Question: I'm writing a pythonic script for a coastal engineering application which should output, amongst other things, a figure with two subplots.
The problem is that I would like to shade a section of subplots using plt.axvspan() but for some reason it only shades one of them.
Please find below an excerpt of the section of the code where I set up the plots as well as the figure that it's currently outputting (link after code).
Thanks for your help, and sorry if this is a rookie question (but it just happens that I am indeed a rookie in Python... and programming in general) but I couldn't find an answer for this anywhere else.
Feel free to add any comments to the code.
'''
# PLOTTING
# now we generate a figure with the bathymetry vs required m50 and another figure with bathy vs Hs
#1. Generate plots
fig = plt.figure() # Generate Figure
ax = fig.add_subplot(211) # add the first plot to the figure.
depth = ax.plot(results[:,0],results[:,1]*-1,label="Depth [mDMD]") #plot the first set of data onto the first set of axis.
ax2 = ax.twinx() # generate a secondary vertical axis with the same horizontal axis as the first
m50 = ax2.plot(results[:,0],results[:,6],"r",label="M50 [kg]") # plot the second set of data onto the second vertical axis
ax3 = fig.add_subplot(212) # generate the second subplot
hs = ax3.plot(results[:,0],results[:,2],"g",label="Hs(m)")
#Now we want to find where breaking starts to occur so we shade it on the plot.
xBreakingDistance = results[numpy.argmax(breakingIndex),0]
# and now we plot a box from the origin to the depth of breaking.
plt.axvspan(0,xBreakingDistance,facecolor="b",alpha=0.1) # this box is called a span in matplotlib (also works for axhspan)
# and then we write BREAKING ZONE in the box we just created
yLimits = ax.get_ylim() # first we get the range of y being plotted
yMiddle = (float(yLimits[1])-float(yLimits[0])) / 2 + yLimits[0] # then we calculate the middle value in y (to center the text)
xMiddle = xBreakingDistance / 2 # and then the middle value in x (to center the text)
#now we write BREAKING ZONE in the center of the box.
ax.text(xMiddle,yMiddle,"BREAKING ZONE",fontweight="bold",rotation=90,verticalalignment="center",horizontalalignment="center")
#FIGURE FORMATTING
ax.set_xlabel("Distance [m]") # define x label
ax.set_ylabel("Depth [mDMD]") # define y label on the first vertical axis (ax)
ax2.set_ylabel("M50 [kg]") # define y label on the second vertical axis (ax2)
ax.grid() # show grid
ax3.set_xlabel("Distance[m]") #define x label
ax3.set_ylabel("Hs[m]") # define y label
ax3.grid()
plt.tight_layout() # minimize subplot labels overlapping
# generating a label on a plot with 2 vertical axis is not very intuitive. Normally we would just write ax.label(loc=0)
combined_plots = depth+m50 #first we need to combine the plots in a vector
combined_labels = [i.get_label() for i in combined_plots] # and then we combine the labels
ax.legend(combined_plots,combined_labels,loc=0) # and finally we plot the combined_labels of the combined_plots
plt.savefig("Required M50(kg) along the trench.png",dpi=1000)
plt.close(fig)
'''

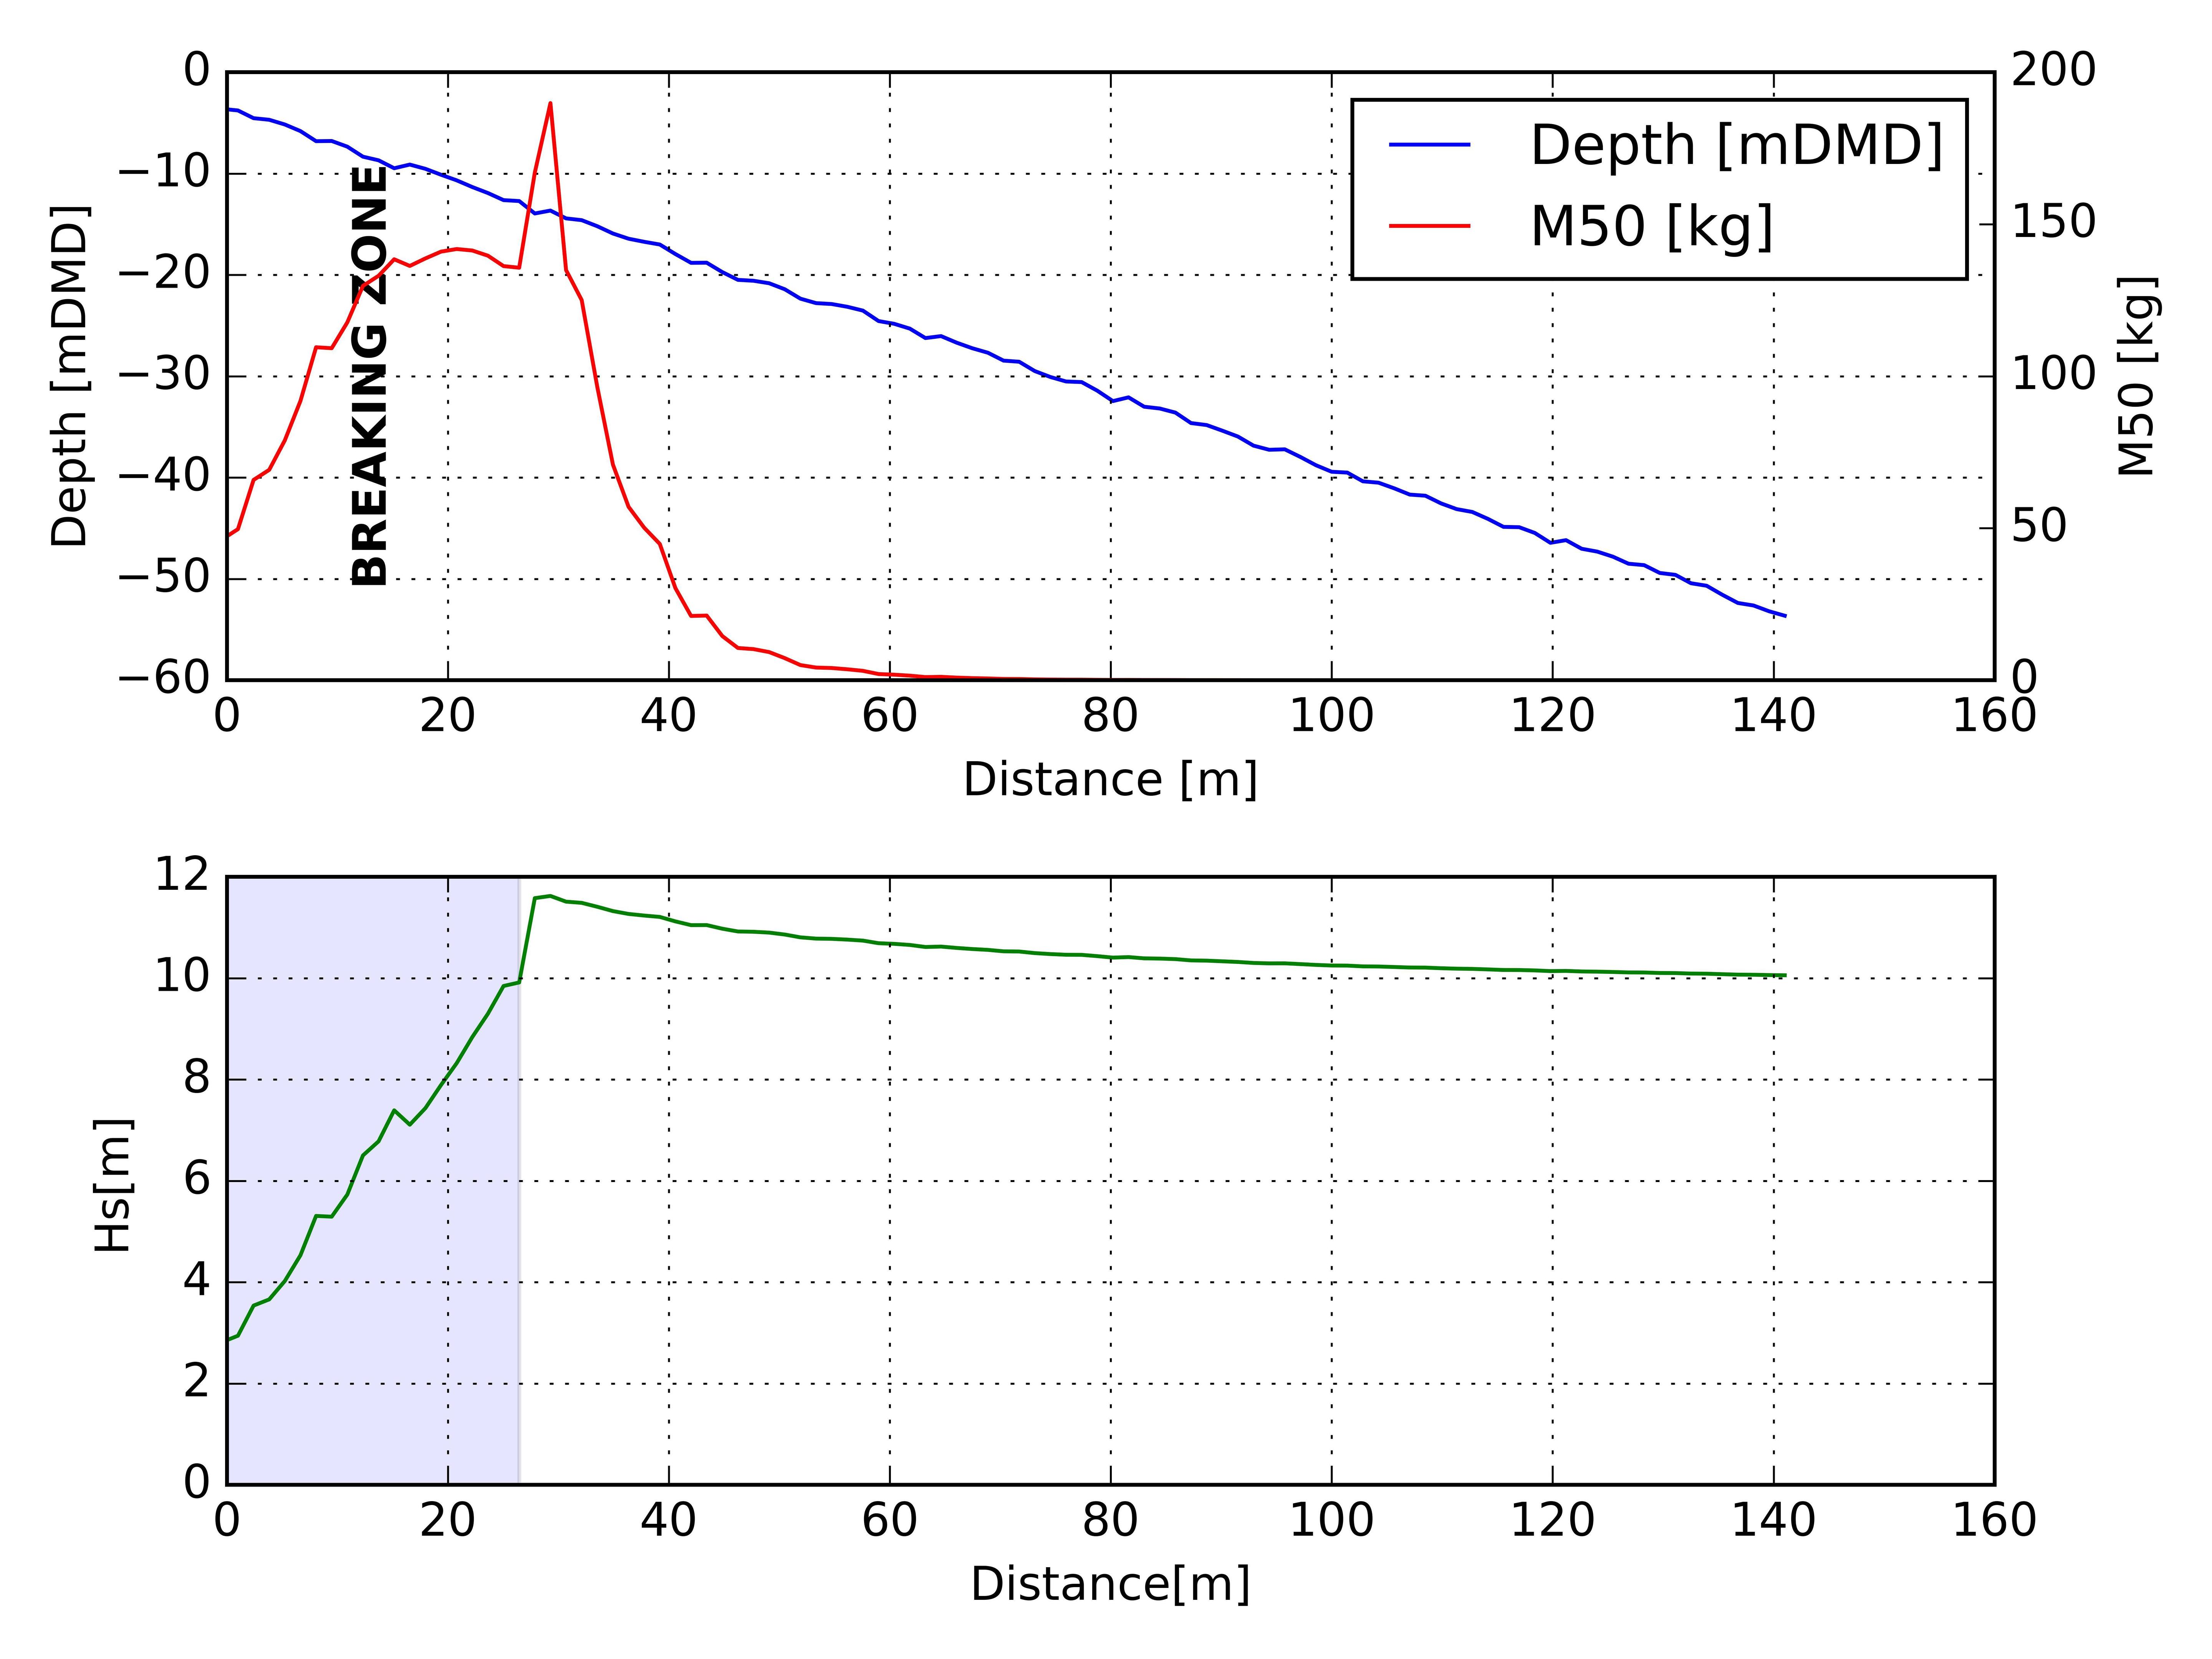
Answer: By just calling 'plt.axvspan', you are telling matplotlib to create the 'axvspan' on the currently active axes (i.e. in this case, the last one you created, 'ax3')
You need to plot the 'axvspan' on both of the axes you would like for it to appear on. In this case, 'ax' and 'ax3'.
So, you could do:
'''
ax.axvspan(0,xBreakingDistance,facecolor="b",alpha=0.1)
ax3.axvspan(0,xBreakingDistance,facecolor="b",alpha=0.1)
'''
or in one line:
'''
[this_ax.axvspan(0,xBreakingDistance,facecolor="b",alpha=0.1) for this_ax in [ax,ax3]]
'''